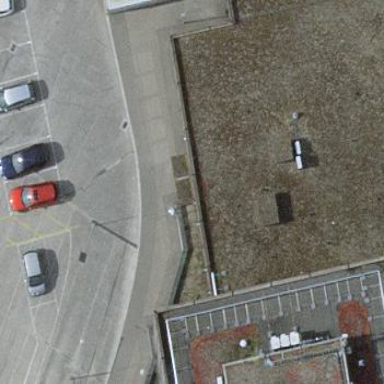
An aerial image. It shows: Grey building with flat concrete roof.